Field crop: maize
Growth stage: 2
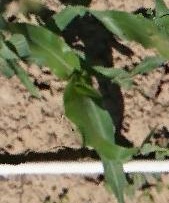
Species: maize